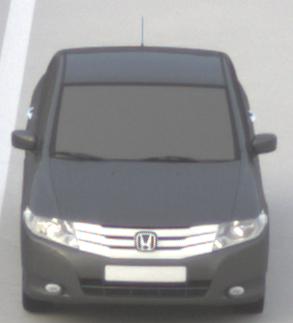
Make: Honda
Model: City
Detailed model: Gen. 6
Model produced from: 2008
Model produced until: 2013
Doors: 4
Color: gray
Road condition: dry road
Daytime: morning or afternoon
Contrast: low contrast